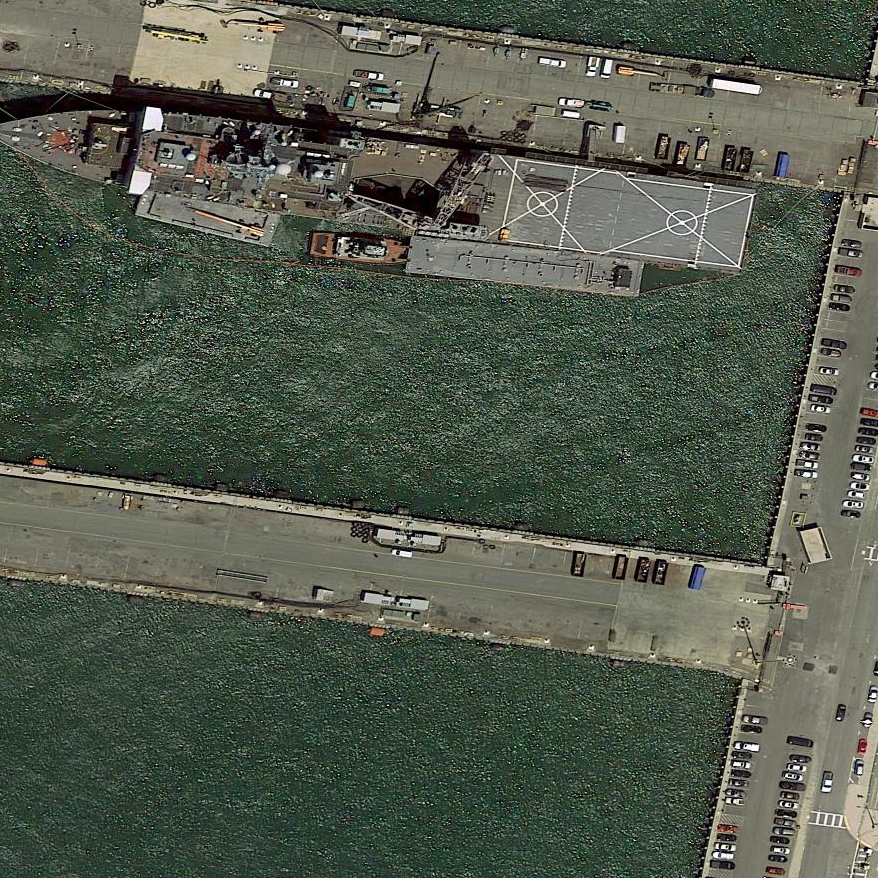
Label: combat